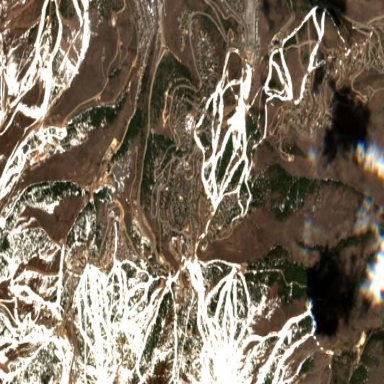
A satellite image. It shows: Winter sports resort area for leisure land use.